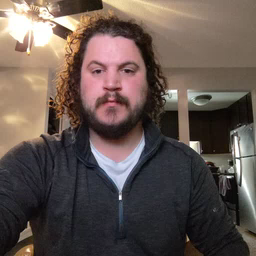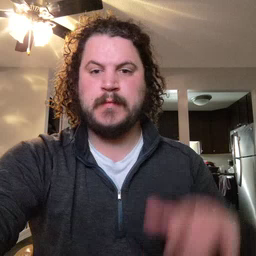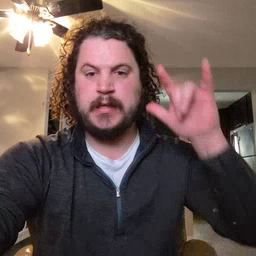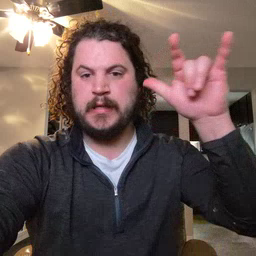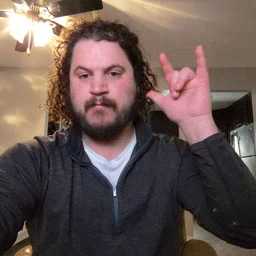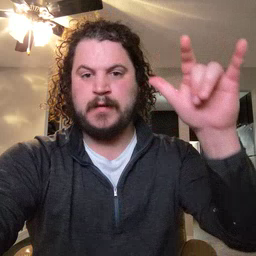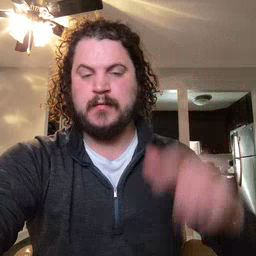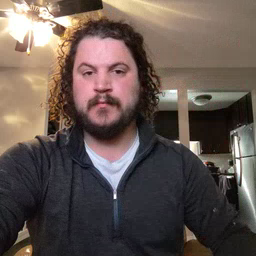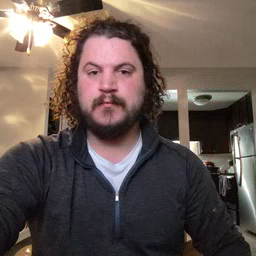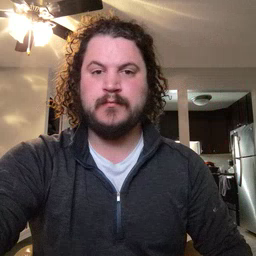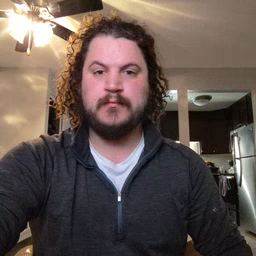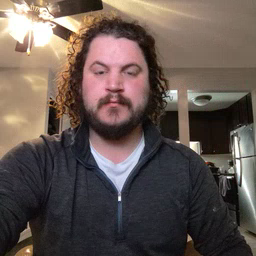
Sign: airplane